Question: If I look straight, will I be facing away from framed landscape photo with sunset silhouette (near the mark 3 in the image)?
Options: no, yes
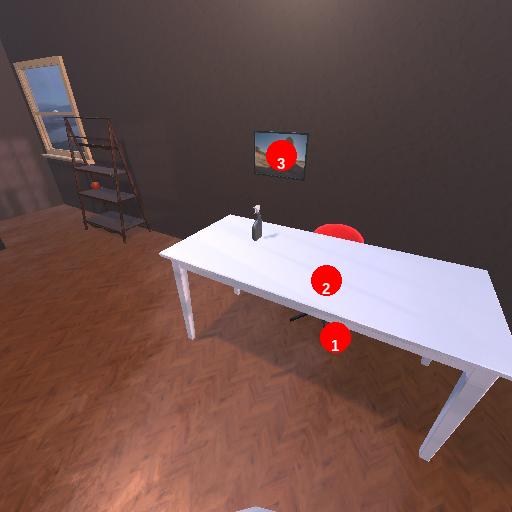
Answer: no